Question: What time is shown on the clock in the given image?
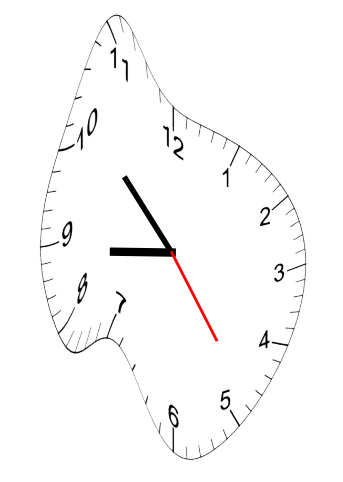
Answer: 08:52:24